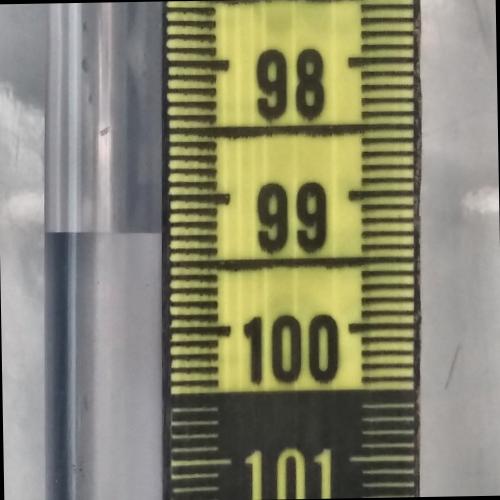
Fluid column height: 99.3 cm